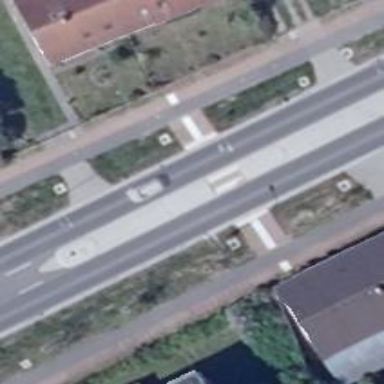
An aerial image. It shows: Uncontrolled road crossing.